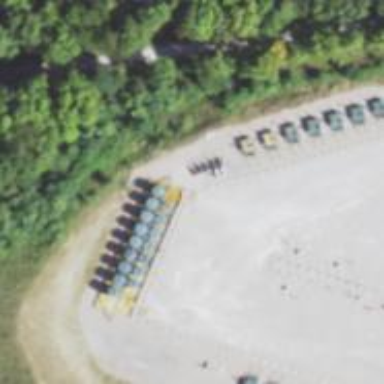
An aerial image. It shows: Storage tank with man-made structure.